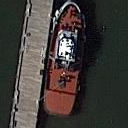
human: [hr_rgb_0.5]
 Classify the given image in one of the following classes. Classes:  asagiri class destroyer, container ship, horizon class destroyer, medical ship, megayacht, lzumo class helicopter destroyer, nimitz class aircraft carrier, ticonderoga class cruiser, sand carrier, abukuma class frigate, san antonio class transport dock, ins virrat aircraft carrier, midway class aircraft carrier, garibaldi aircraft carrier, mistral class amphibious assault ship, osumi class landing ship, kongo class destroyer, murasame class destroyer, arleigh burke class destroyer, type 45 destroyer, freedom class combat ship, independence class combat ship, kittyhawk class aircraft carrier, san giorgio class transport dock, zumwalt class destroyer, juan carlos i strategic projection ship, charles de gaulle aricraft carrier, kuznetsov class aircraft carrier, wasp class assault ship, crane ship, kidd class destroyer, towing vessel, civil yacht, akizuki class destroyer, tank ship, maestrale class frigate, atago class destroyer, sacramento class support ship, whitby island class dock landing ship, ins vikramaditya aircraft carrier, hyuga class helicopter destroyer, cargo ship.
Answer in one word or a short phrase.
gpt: Towing vessel